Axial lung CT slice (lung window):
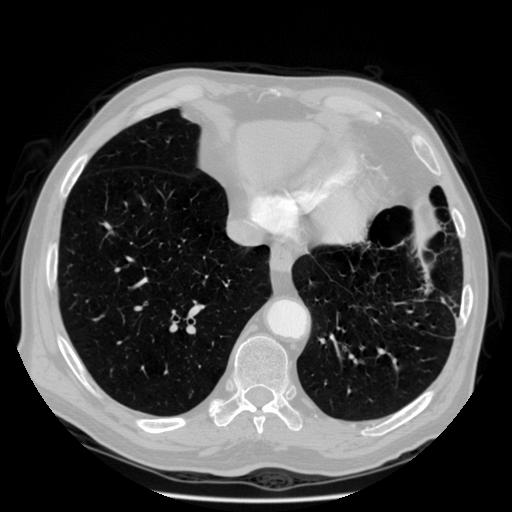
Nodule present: no